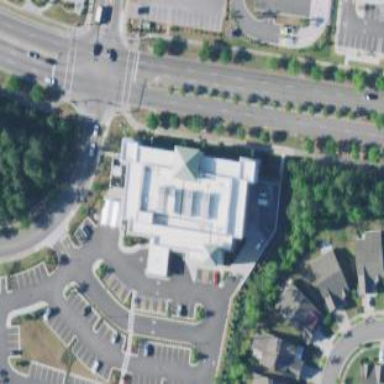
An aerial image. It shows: Hospital building.